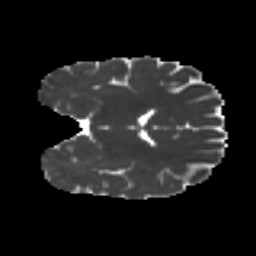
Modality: MD
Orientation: coronal
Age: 21
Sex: female
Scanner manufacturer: ge
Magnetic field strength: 3 T
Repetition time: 7.8 s
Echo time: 0.0606 s